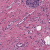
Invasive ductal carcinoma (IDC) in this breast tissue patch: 0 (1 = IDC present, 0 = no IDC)